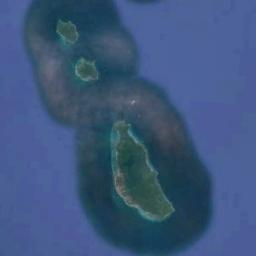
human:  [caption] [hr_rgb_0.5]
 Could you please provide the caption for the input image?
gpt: There are many islands of different shapes and sizes .

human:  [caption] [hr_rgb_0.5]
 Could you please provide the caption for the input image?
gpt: There are three green islands on the blue sea .

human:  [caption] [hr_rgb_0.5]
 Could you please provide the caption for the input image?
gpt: The island is in the upper right .

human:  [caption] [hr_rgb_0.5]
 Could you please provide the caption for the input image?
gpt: A big island and some two islands have some vegetation and the waters around the islands is light blue .

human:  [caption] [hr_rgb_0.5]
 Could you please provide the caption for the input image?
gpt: There are three green islands on a blue sea .